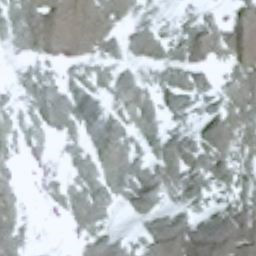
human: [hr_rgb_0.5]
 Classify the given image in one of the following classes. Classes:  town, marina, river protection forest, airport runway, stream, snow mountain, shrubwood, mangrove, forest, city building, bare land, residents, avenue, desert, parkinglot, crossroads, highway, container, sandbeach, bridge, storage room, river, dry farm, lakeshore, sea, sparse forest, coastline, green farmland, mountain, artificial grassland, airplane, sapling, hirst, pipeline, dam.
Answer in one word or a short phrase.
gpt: snow mountain